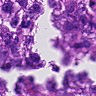
Metastatic tissue present: yes